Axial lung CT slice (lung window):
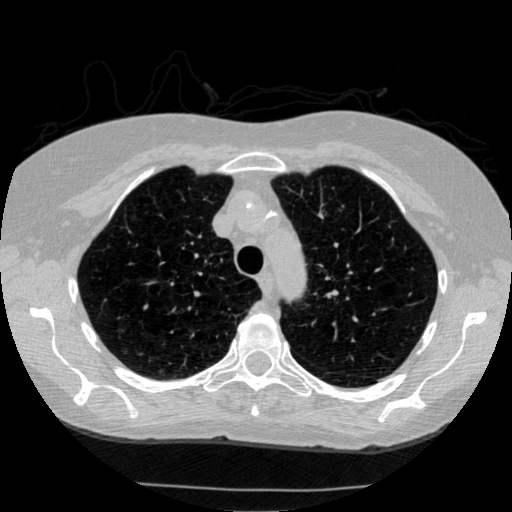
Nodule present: no